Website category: book
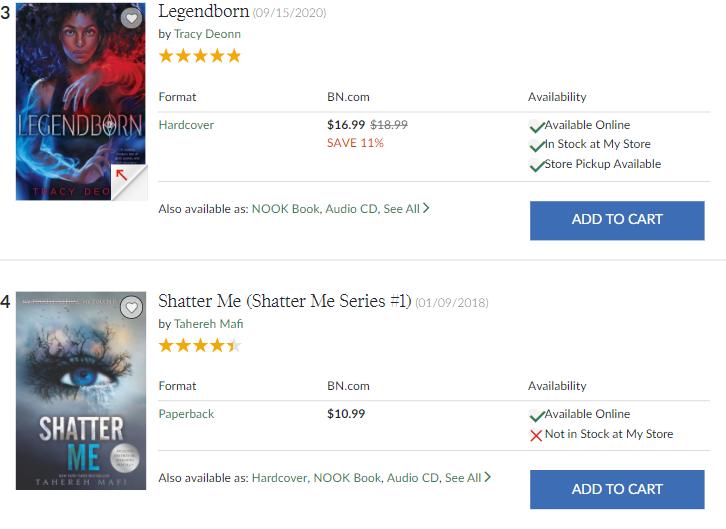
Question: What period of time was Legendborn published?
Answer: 09/15/2020

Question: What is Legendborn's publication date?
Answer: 09/15/2020

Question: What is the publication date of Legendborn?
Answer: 09/15/2020

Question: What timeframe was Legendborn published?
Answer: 09/15/2020

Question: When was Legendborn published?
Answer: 09/15/2020

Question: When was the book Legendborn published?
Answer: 09/15/2020

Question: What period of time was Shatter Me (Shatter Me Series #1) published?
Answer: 01/09/2018

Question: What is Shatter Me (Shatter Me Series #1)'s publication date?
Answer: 01/09/2018

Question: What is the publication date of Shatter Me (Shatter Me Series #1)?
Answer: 01/09/2018

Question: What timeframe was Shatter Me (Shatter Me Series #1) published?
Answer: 01/09/2018

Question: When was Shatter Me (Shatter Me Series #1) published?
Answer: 01/09/2018

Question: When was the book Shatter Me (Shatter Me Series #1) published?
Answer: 01/09/2018

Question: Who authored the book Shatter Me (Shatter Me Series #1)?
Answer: Tahereh Mafi

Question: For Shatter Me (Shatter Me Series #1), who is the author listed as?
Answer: Tahereh Mafi

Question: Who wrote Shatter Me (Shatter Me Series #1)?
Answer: Tahereh Mafi

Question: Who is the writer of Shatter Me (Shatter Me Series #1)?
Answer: Tahereh Mafi

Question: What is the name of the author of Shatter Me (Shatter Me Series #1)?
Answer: Tahereh Mafi

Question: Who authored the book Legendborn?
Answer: Tracy Deonn

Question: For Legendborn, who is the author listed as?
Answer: Tracy Deonn

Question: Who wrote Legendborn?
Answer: Tracy Deonn

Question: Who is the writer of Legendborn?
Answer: Tracy Deonn

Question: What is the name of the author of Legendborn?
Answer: Tracy Deonn

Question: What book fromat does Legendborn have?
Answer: Hardcover

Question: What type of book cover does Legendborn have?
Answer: Hardcover

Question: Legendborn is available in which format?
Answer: Hardcover

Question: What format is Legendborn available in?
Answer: Hardcover

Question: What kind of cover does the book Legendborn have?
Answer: Hardcover

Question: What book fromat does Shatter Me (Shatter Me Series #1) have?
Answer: Paperback

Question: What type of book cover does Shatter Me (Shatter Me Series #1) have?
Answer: Paperback

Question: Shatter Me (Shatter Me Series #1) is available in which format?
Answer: Paperback

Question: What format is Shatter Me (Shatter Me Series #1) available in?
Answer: Paperback

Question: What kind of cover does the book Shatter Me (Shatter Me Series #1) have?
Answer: Paperback

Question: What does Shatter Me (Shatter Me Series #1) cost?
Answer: $10.99

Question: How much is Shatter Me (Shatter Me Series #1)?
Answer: $10.99

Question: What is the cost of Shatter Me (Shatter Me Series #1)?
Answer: $10.99

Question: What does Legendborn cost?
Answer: $16.99

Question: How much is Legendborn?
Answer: $16.99

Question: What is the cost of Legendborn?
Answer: $16.99

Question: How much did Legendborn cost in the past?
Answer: $18.99

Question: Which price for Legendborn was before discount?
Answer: $18.99

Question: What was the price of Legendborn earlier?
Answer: $18.99

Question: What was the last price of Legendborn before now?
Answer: $18.99

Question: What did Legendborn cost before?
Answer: $18.99

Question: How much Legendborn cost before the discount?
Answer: $18.99

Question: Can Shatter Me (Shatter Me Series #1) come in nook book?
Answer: yes

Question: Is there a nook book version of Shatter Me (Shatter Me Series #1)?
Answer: yes

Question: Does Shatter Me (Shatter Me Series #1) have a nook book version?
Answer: yes

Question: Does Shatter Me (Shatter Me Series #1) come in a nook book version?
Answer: yes

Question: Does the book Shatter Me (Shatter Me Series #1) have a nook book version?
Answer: yes

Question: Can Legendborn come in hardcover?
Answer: no

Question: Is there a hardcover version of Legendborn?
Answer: no

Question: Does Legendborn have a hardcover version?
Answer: no

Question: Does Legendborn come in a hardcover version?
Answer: no

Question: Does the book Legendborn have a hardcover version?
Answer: no

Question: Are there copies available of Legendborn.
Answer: yes

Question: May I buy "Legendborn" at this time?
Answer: yes

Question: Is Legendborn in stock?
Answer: yes

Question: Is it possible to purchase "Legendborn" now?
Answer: yes

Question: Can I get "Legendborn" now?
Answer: yes

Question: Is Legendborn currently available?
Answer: yes

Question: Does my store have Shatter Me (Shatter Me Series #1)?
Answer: no

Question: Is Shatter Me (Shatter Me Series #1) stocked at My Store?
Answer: no

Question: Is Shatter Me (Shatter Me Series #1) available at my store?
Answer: no

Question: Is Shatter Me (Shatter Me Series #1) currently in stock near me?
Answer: no